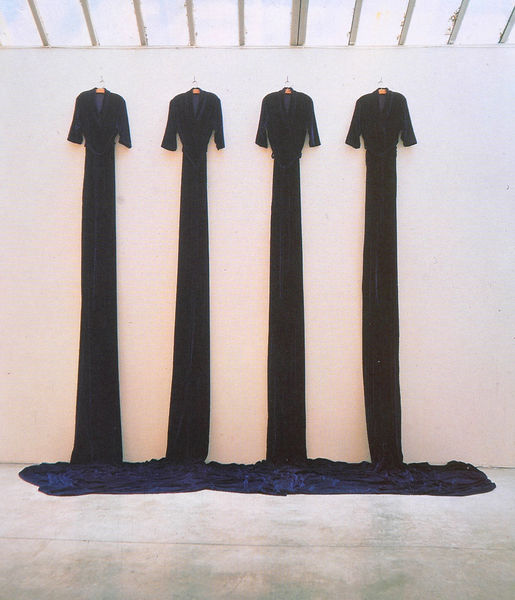
Titel: Figure In The Purple Velvet Bathrobe and Cloud Hat
Künstler: Beverly Semmes
Institution: unbekannt
Schlagwörter: kleid, kleider, raum, schwarz, weiss, mode, lang, boden, stoff, decke, gewänder, schleppe, fußboden, foto, fotografie, vier, hängen, ausstellung, bügel, installation, abendroben, dazwischen, h¨¨angend, kleiderbügel, textilkunst